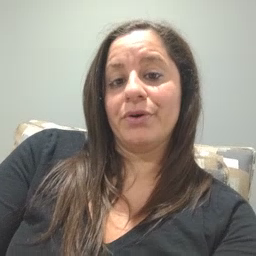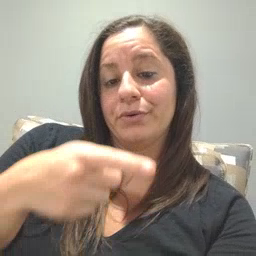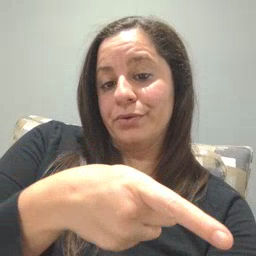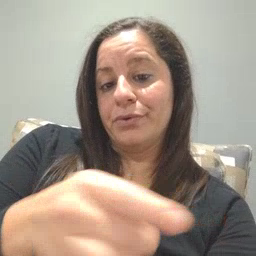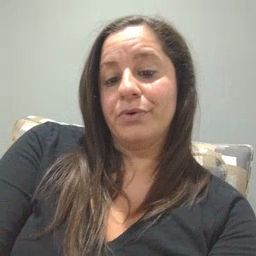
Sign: hesheit